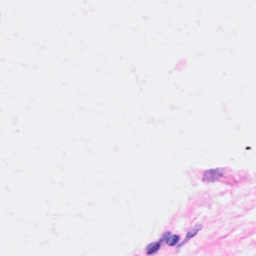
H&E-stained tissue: Breast